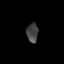
Tissue: prostate
Cell type: Myeloid cells
Senescence score: 0.3214
Nuclear area (px): 218
Mean DAPI intensity: 67.17